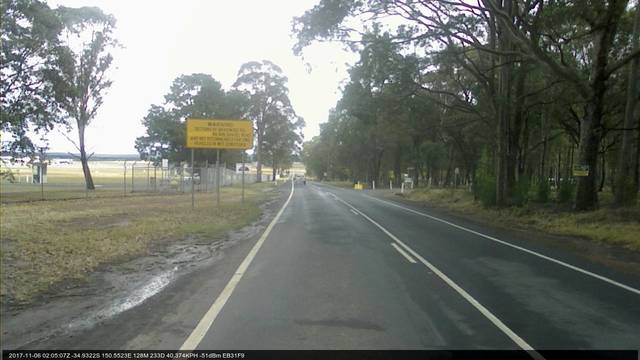
Region: Australia
Coordinates: -34.932, 150.552